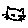
Label: cat